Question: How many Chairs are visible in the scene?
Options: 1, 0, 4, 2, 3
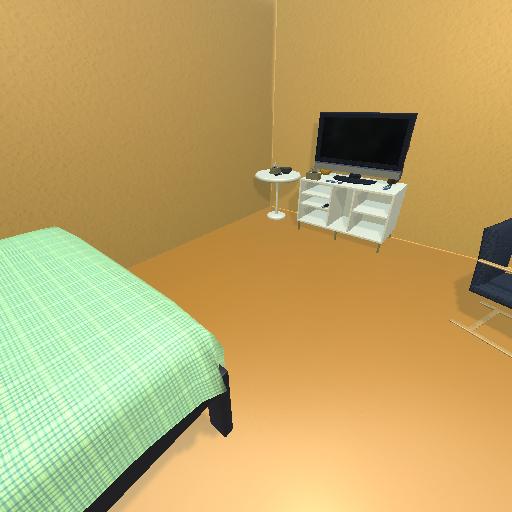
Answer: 1